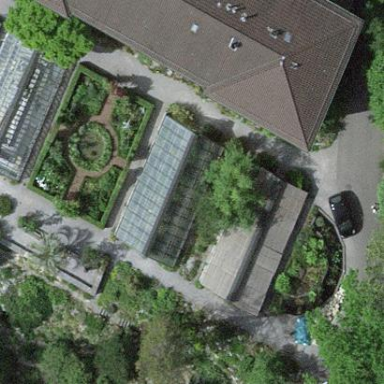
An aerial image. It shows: Greenhouse.